The image is a wavelet scalogram (time versus scale/frequency) of a rolling-element bearing's vibration signal. What is the most likely bearing condition (normal, inner_race, outer_race, ball)?
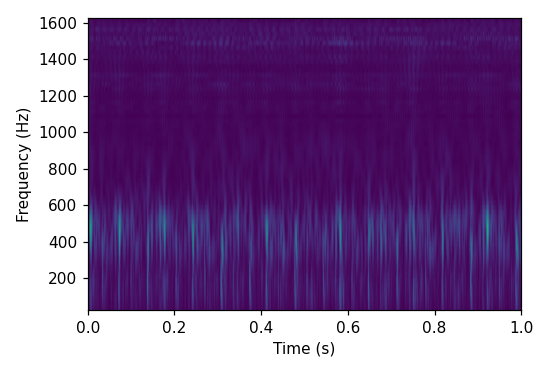
Answer: outer_race